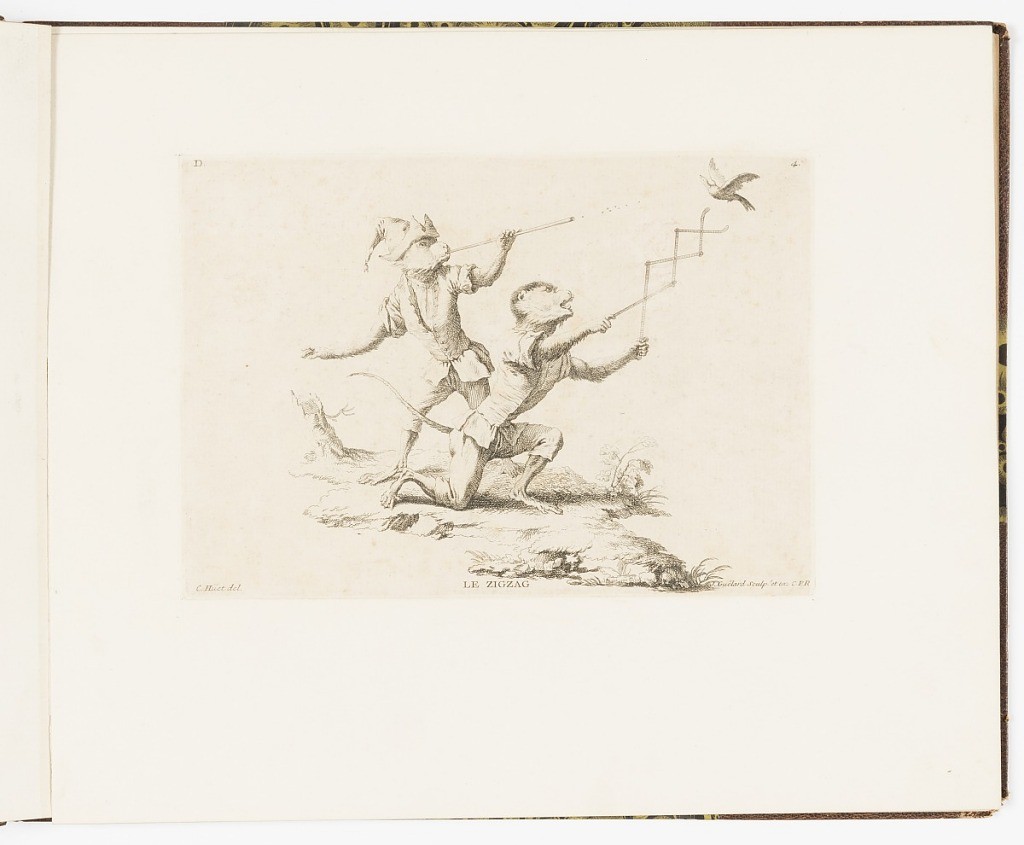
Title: LE ZIGZAG
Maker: Christophe Huet, French, 1695 – 1759
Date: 1743
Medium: Etching on laid paper
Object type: Bound print
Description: Plate 4 of a series of 23 prints featuring monkeys acting as humans in various figural scenes. In outdoor setting, two monkeys in human costume. At left, standing behind the figure at right, is a monkey wearing a feathered cap and tunic. He holds a long thin tube to his lips that he is using as a blow gun to shoot pellets at a bird in flight at upper right. To his right, a monkey on one knee holds a crisscrossing contraption to trap the bird in the air. He looks up at the bird with his mouth open and tongue hanging out. Indication of tree stump in background.